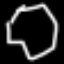
Label: octagon